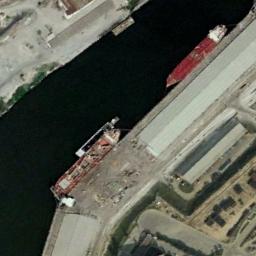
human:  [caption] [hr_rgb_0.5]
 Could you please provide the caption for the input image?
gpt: There are many buildings of different shapes and sizes beside the ships .

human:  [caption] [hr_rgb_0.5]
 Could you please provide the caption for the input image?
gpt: There are two ships in the black water on the shore .

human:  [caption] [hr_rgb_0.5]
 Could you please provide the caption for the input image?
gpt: The two ships are docked at the dock and some makeshift houses are on the bank .

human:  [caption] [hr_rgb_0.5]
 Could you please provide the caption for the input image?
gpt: Two red boats docked at the dock with buildings on the dock .

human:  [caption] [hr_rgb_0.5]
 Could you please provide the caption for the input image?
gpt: There are two brown ships at the harbor .